Interaction volume radius: 10 \u00c5
Interaction volume height: 15 \u00c5
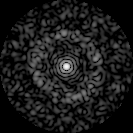
Disorder parameter: 0.8094